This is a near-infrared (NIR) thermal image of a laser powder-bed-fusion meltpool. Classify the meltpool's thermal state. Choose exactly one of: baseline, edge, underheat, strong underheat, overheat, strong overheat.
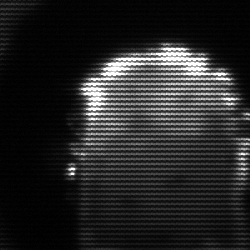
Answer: baseline